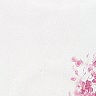
Metastatic tissue present: no